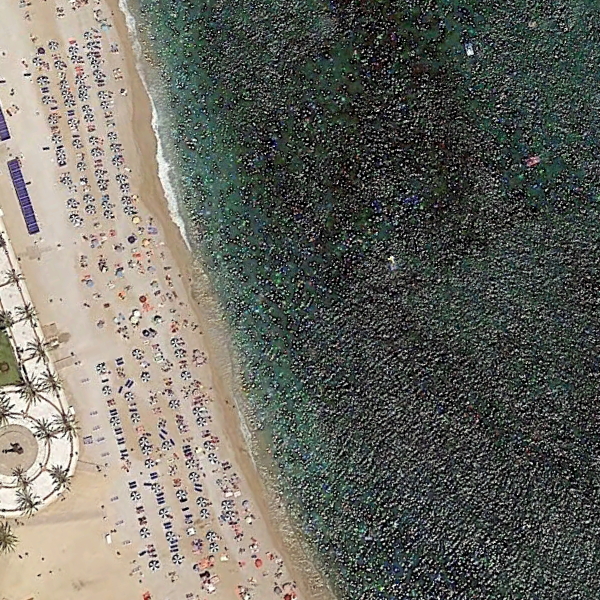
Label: Beach